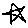
Label: star